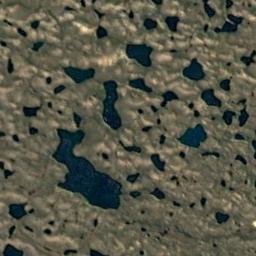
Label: wetland